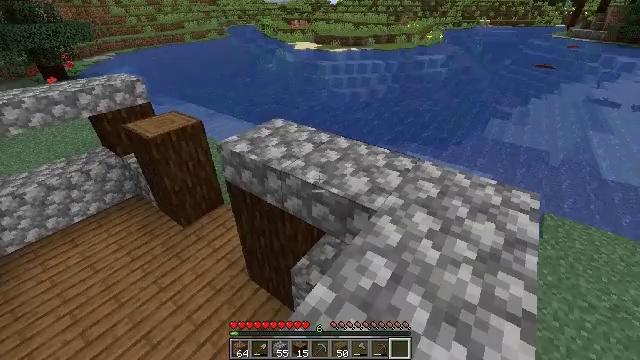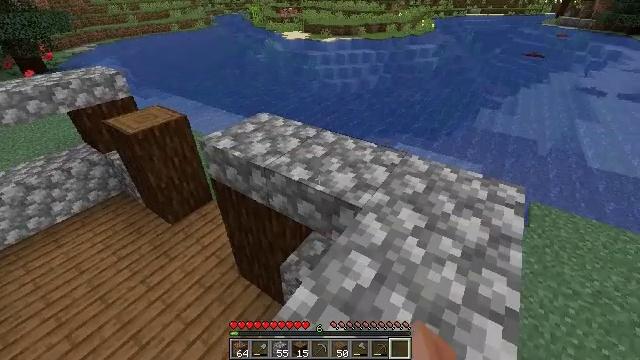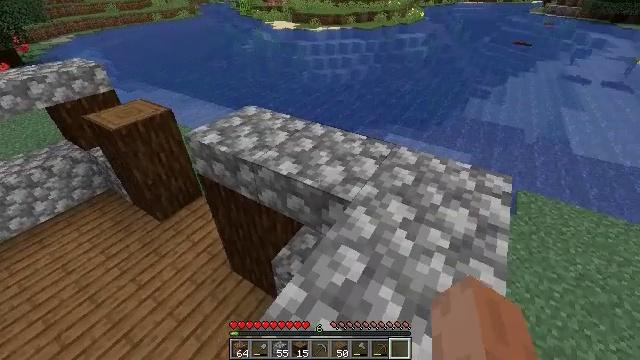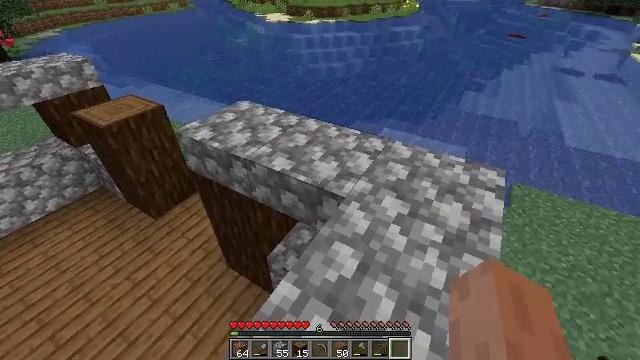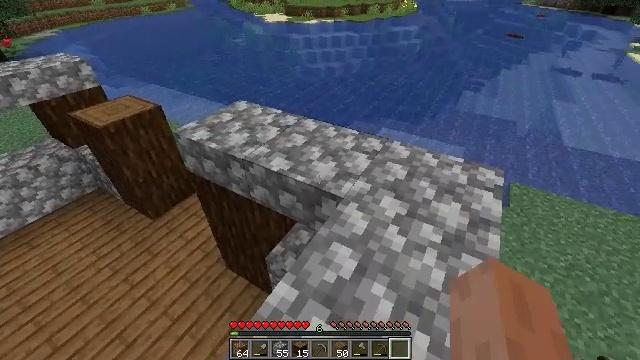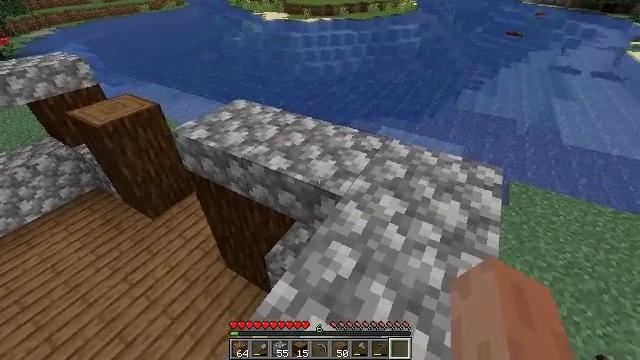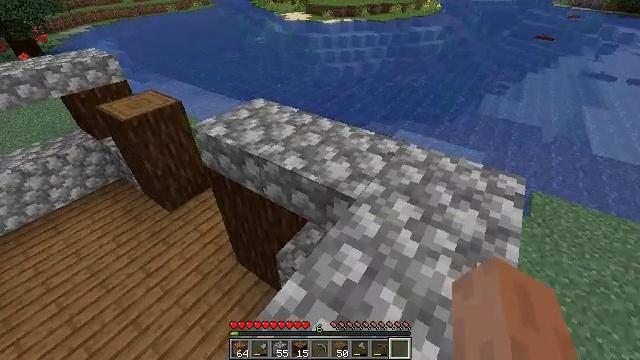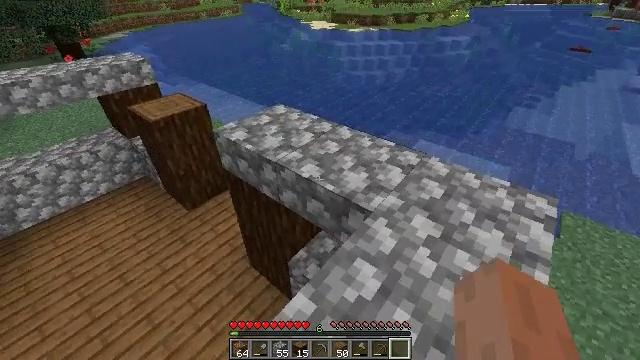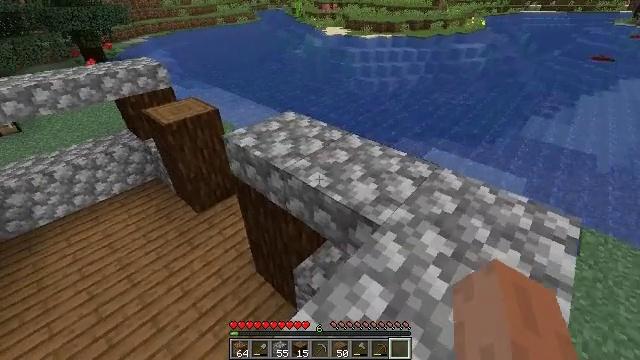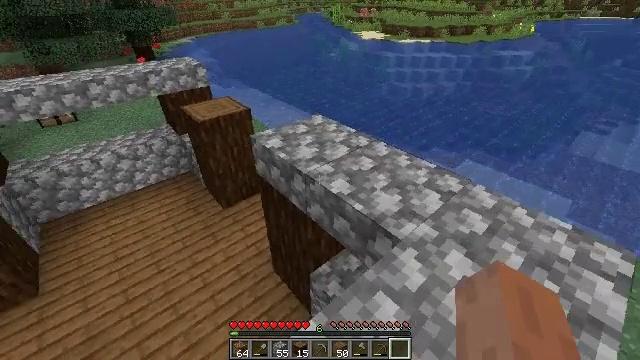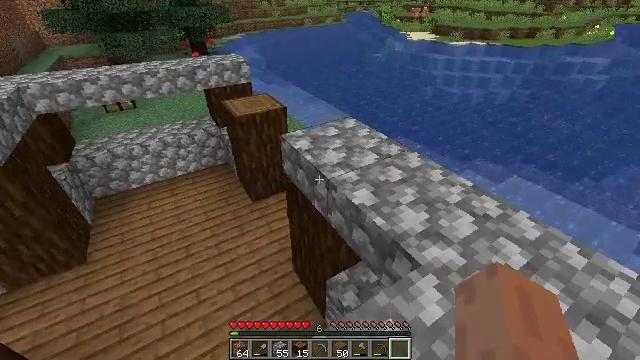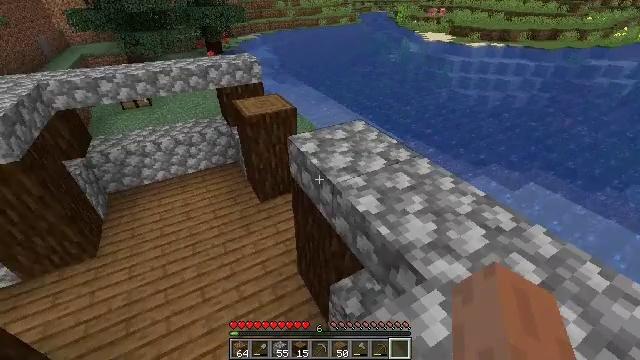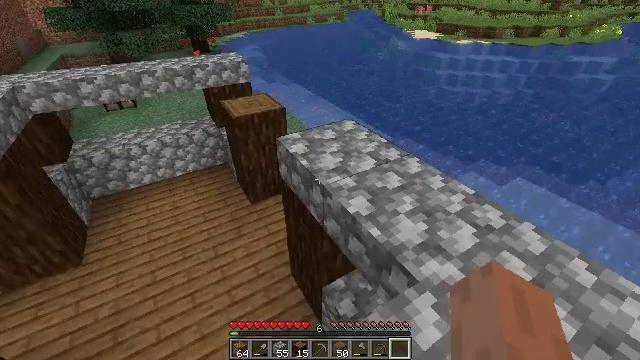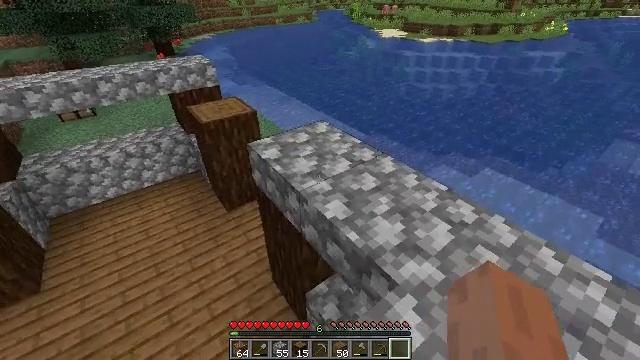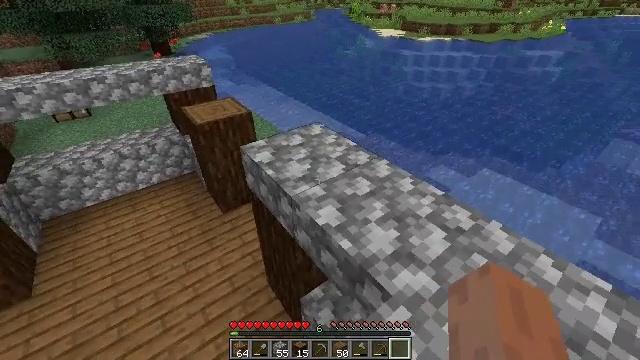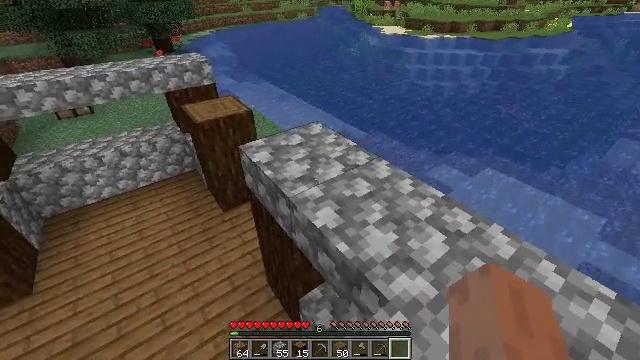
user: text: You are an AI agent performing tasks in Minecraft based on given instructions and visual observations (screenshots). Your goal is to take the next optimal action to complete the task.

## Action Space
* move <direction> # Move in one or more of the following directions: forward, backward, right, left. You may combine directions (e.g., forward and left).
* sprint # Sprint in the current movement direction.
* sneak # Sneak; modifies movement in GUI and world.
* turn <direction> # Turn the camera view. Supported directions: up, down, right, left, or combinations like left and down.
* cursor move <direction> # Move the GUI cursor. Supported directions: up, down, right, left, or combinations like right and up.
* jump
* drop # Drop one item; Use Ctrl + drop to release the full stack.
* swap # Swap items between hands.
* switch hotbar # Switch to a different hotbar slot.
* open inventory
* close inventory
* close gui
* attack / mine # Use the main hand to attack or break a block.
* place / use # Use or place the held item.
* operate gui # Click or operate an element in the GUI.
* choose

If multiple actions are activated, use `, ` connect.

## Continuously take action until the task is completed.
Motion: motion action
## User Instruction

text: Open the crafting table to craft a cobblestone slab.
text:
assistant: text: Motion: move forward and move right, sneak, turn right and down
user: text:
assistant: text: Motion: sneak, turn right and down
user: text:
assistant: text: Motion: sneak, turn right and down
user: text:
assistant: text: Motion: sneak
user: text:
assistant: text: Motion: sneak
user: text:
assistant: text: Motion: move forward, sneak, turn left
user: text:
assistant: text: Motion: move forward, sneak, turn left and up
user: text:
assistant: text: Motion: move forward and move right, sneak, turn left and up
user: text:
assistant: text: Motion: move forward and move right, sneak, turn left
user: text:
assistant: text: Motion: move forward and move right, sneak, turn left
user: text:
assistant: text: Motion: move forward, sneak, turn left
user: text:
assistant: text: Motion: move forward, sneak, turn right
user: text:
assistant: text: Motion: move forward and move right, sneak, turn right
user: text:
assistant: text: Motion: move forward and move right, sneak
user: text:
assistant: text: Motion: move forward and move right, sneak
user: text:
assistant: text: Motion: move forward and move right, sneak
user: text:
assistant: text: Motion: move forward and move right, sneak, turn left
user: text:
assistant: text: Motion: move forward and move right, sneak, turn left
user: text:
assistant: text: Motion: move forward and move right, sneak, turn left
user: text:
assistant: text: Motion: move forward and move right, sneak, turn left
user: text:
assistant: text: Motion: move forward and move right, sneak, turn left
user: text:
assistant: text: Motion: move forward and move right, sneak, turn left
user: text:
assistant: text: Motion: move forward and move right, sneak, turn left
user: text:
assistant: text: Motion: move forward and move right, sneak
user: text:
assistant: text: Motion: move forward and move right, sneak
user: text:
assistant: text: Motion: move forward, sneak, turn left
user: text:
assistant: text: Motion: move forward, sneak, turn left and down
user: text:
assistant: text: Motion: move forward, sneak
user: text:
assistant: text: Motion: move forward, sneak
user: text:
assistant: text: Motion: move forward and move right, sneak